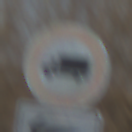
Verkehrszeichen: VerbotFuerKraftfahrzeugeUeberDreiKommaFuenfTonnen
Zusatzzeichen unten: RichtungsangabeDurchPfeile1
Umgebung: Outdoor, Suburban
Tageszeit: MorningAfternoon
Wetter: PartlyCloudy
Licht: Natural
Jahreszeit: NotSpecified
Kontrast: HighContrast